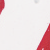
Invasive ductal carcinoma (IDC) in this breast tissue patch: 0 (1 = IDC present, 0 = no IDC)